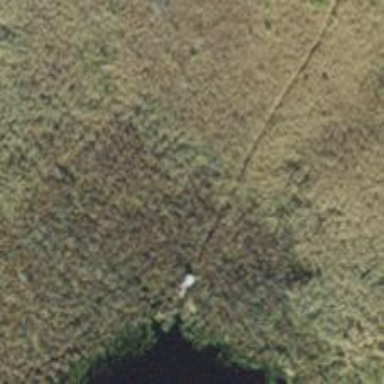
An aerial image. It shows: Path.